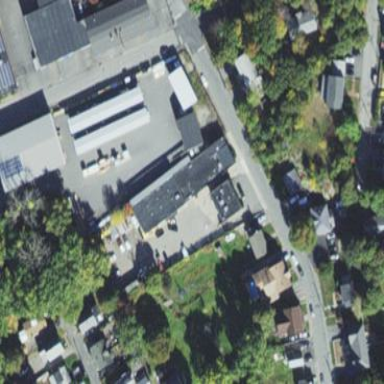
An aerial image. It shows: Commercial building.